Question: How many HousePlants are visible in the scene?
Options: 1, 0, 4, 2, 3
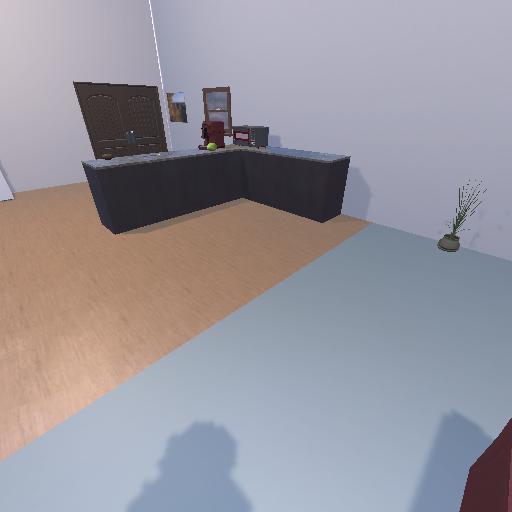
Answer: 1